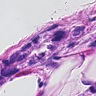
Metastatic tissue present: yes